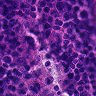
Metastatic tissue present: no